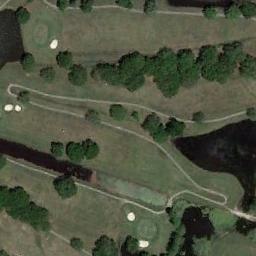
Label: golf_course